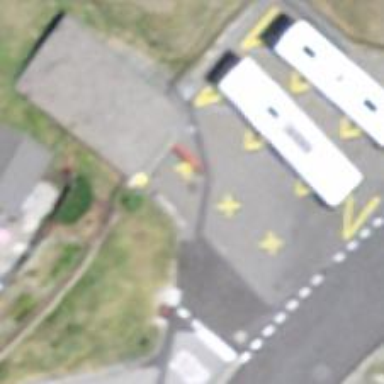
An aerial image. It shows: Toilets.